Question: Given an array of integers, find the pair of adjacent elements that has the largest product and return that product.
and here is my code
'''
function adjacentElementsProduct(inputArray) {
var arr = inputArray;
var x=0;
var y=0;
var p=0;
for(var i=0;i<arr.length;i++){
x=arr[i];
y=arr[i+1];
if(x*y>p){
p=x*y;
};
};
return p;
};
'''
as it shown in the attached photo
can anyone help .. and thanks in advance

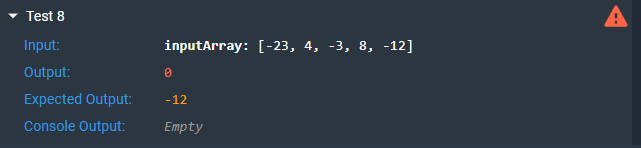
Answer: You could start with a really large negative value, instead of zero.
'''
var p = -Infinity;
'''